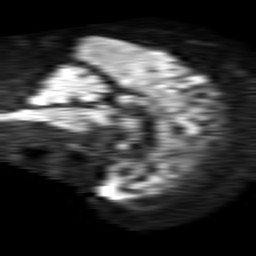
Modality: TRACE
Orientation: sagittal
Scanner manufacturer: philips
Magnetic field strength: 1.5 T
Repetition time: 4.6 s
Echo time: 0.08631 s